Question: I have been working on this very simple (to somebody well versed) problem for a few hours now, Google throwing up no clear answers, and I can't find anything similar here, so please don't shoot me down for asking for help here.
I'm working on a simple page to show current donations (will refresh regularly) at an upcoming charity event.

I've managed to get /index.php to output the donation total (here's the source for data.php:
'''
<?php $data='0.00';?>
'''
Index does the following, basically:
'''
<?php
$pound = htmlspecialchars("PS", ENT_QUOTES);
include 'assets/files/donation_total/data.php';
echo '<h1>'.$pound.$data.'</h1>';
?>
'''
I'm working on action_donations.php now which SHOULD take the value from data.php after using substr to get the total donations value (stripping 13 chars from left, and 4 from the right)
But it's not working. It outputs nothing. What am I doing wrong?
'''
<?php
// get contents of a file into a string
$filename = "/assets/files/donation_total/data.php";
$handle = fopen($filename, "r");
$contents = fread($handle, filesize($filename));
fclose($handle);
echo $contents;
$value = substr($contents, 13);
$value_cleaned = substr($value, 0, -4);
echo $value_cleaned;
?>
'''
I simply need it to read data.php for the current total, take the value from the form, add the two together, then write that value back to data.php
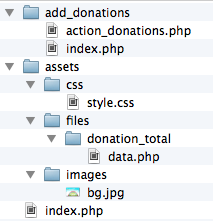
Answer: '''
change the path to data.php to:
include_once('../assets/files/donation_total/data.php');
'''